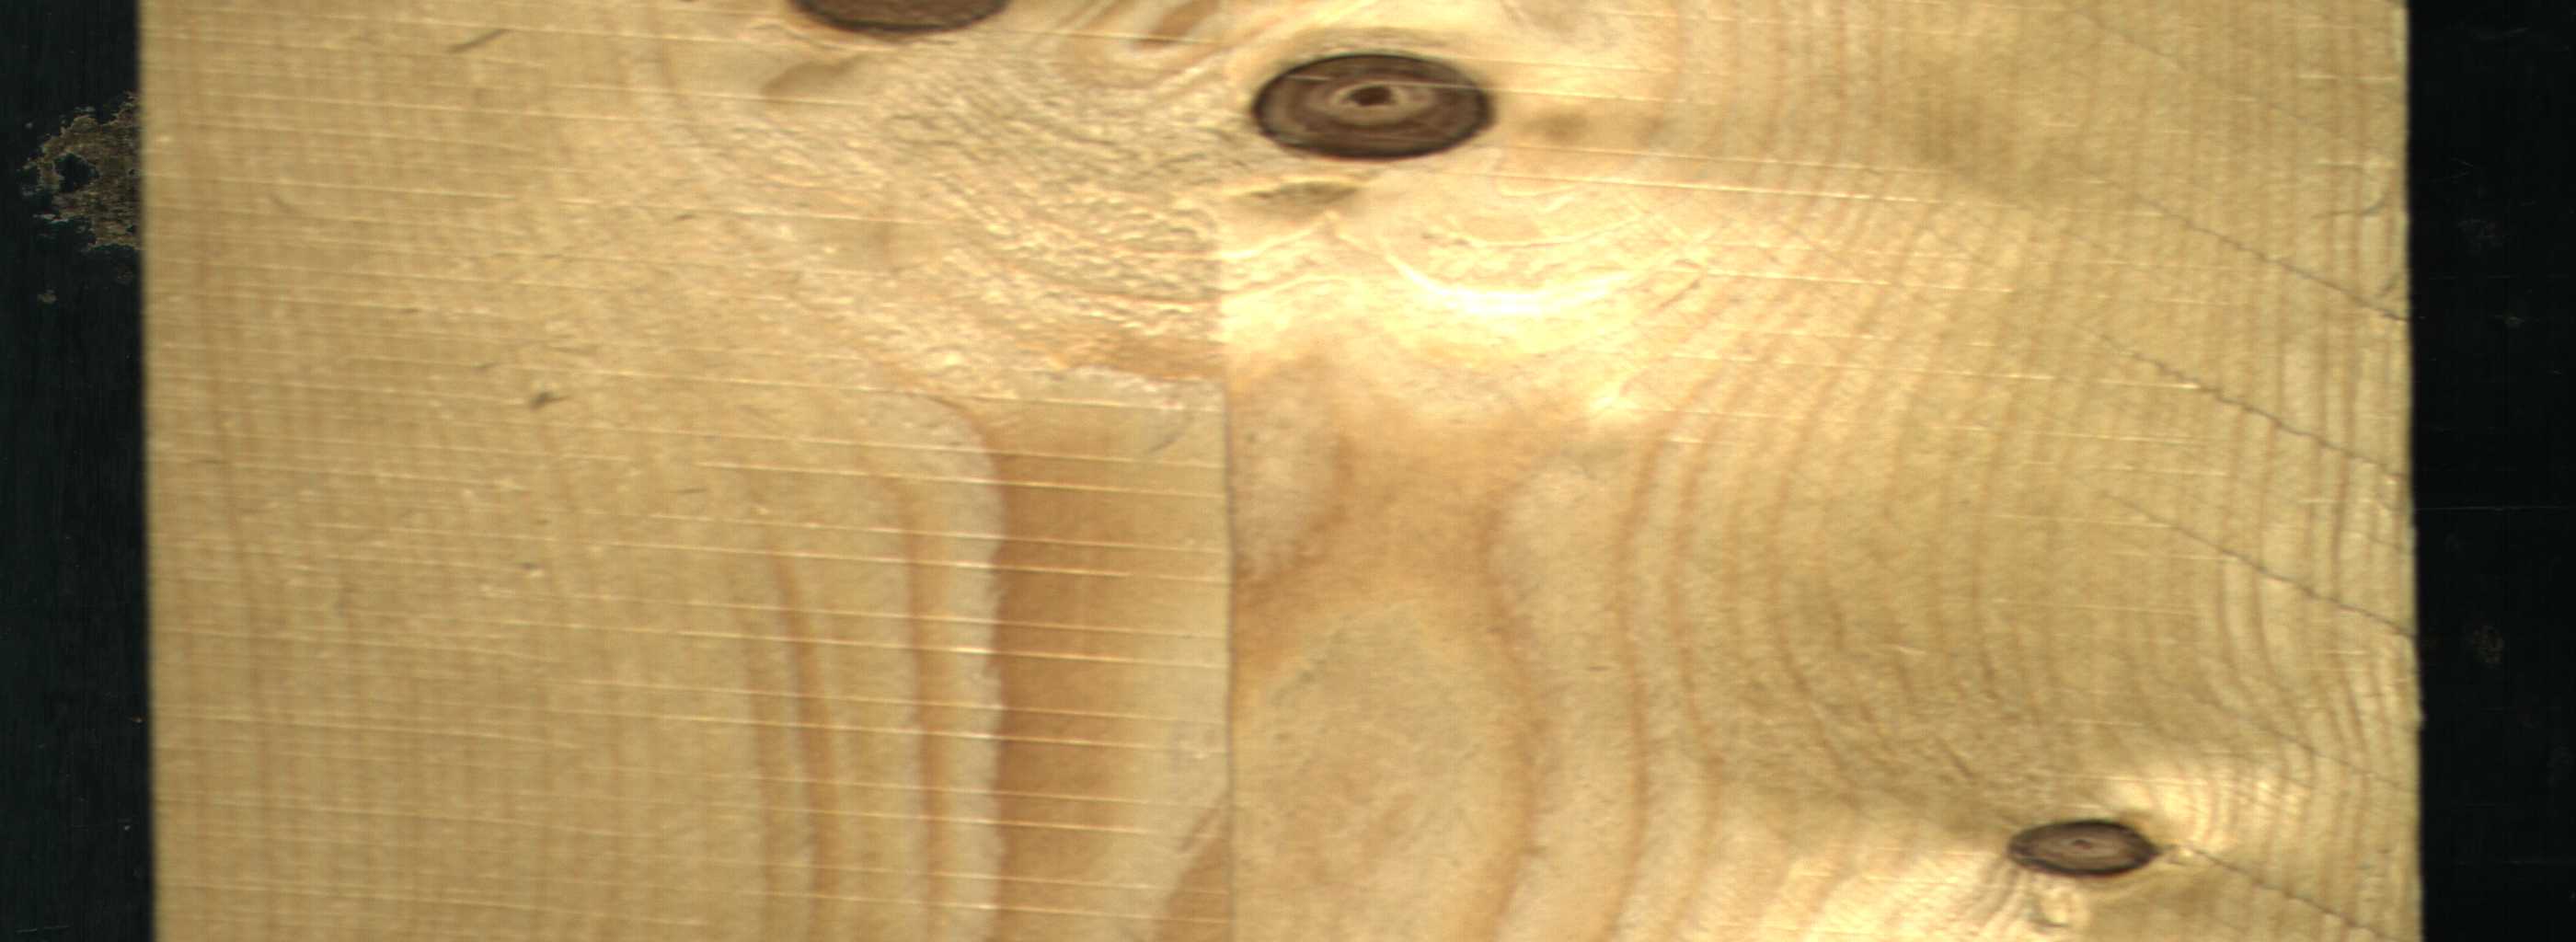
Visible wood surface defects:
Dead_Knot
Dead_Knot
Live_Knot